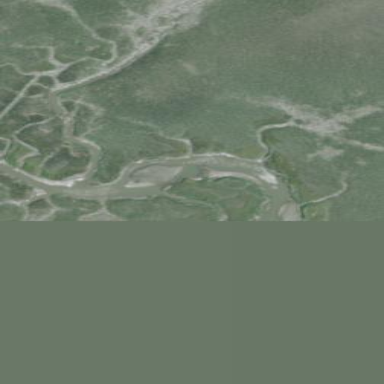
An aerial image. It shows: Tidal saltmarsh wetland.